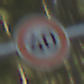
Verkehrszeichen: Geschwindigkeit40
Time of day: MorningAfternoon
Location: Outdoor (Nature)
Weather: Clear
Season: NotSpecified
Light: Natural